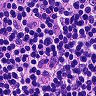
Metastatic tissue present: no